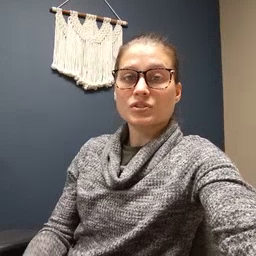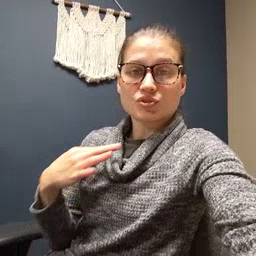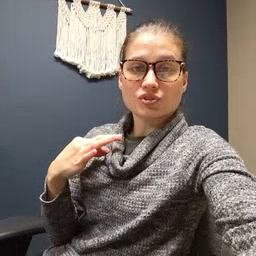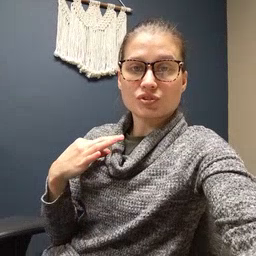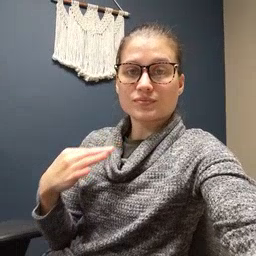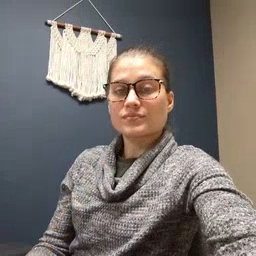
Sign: shirt